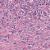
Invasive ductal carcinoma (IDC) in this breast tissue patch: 1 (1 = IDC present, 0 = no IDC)